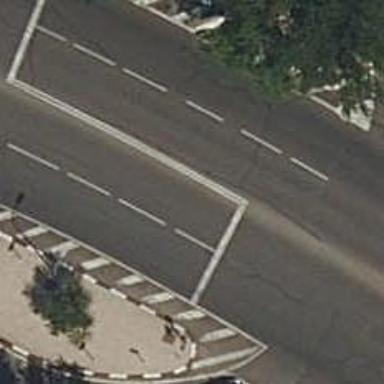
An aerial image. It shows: Road with traffic signals.